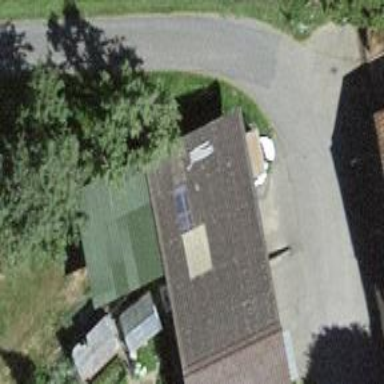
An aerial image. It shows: Garage building.